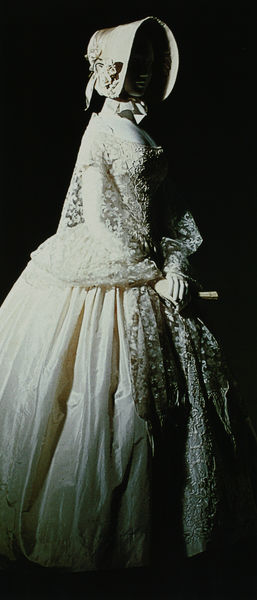
Titel: Brautkleid
Standort: Kyoto (Japan)
Institution: Kyoto Costume Institute
Schlagwörter: hand, haut, kopf, schatten, umhang, weiß, ausschnitt, blume, blumen, brust, busen, elegant, frau, handschuh, handschuhe, hut, kleid, mund, nase, profil, schwarz, blüten, dame, schal, schleier, tuch, fächer, haube, mode, rock, schleife, kappe, mütze, augen, falten, gesicht, halten, lang, spitze, ärmel, hals, hände, auge, bestickt, gewand, kostüm, mantel, stickerei, tücher, spitzen, dekollete, lippen, schulter, schultern, seide, taille, brüste, modell, mieder, tüll, braut, falte, ornamente, verzierung, robe, plastik, rüsche, rüschen, schoß, krempe, stola, abendkleid, unterrock, puppe, hüfte, korsett, garderobe, hochzeit, gewebe, taft, seidentaft, reifrock, brautkleid, hochzeitskleid, schaube, figurine, lagen, sonntagsleid, kapp